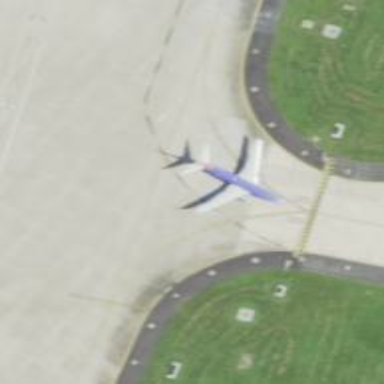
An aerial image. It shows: View of taxiway at the airport.